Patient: sex F, age 31
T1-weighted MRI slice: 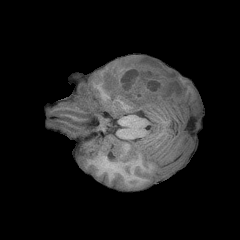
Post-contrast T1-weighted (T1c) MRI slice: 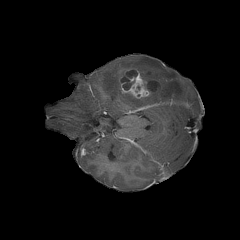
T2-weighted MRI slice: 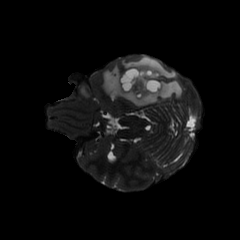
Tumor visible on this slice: yes
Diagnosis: Glioblastoma, IDH-wildtype
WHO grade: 4